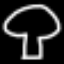
Label: mushroom